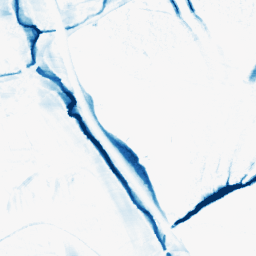
Category: morphological
Decomposition family: morphological_ellipse
Decomposition parameters: operation: closing
width: 10
height: 30
Upsampling method: cubic_catmull_rom
Upsampling parameters: scale: 2
Upsampling scale: 2